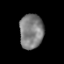
Tissue: prostate
Cell type: T cells
Senescence score: 0.7967
Nuclear area (px): 803
Mean DAPI intensity: 127.572